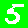
Digit: 5